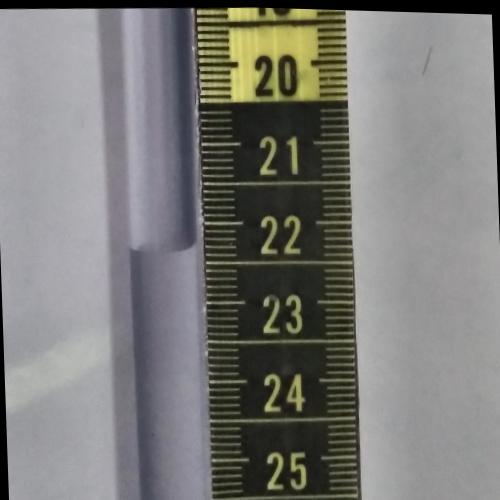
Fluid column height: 22.3 cm